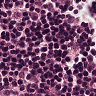
Metastatic tissue present: no